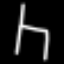
Label: chair